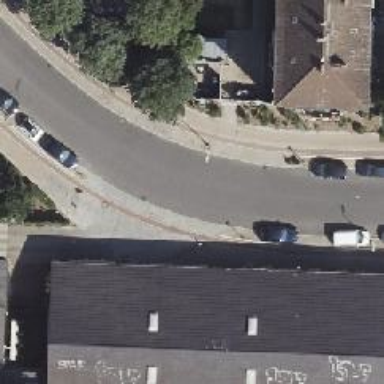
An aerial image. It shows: Cycleway with kerb separator on the left side of the road.